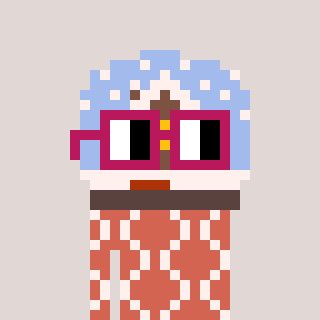
a pixel art character with square dark red glasses, a snow globe-shaped head and a peachy-colored body on a warm background